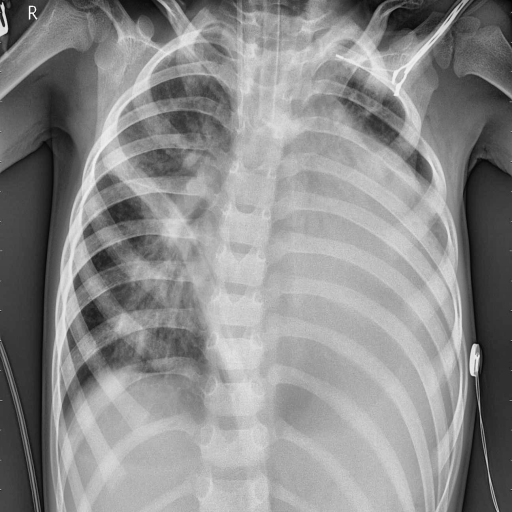
Finding: PNEUMONIA